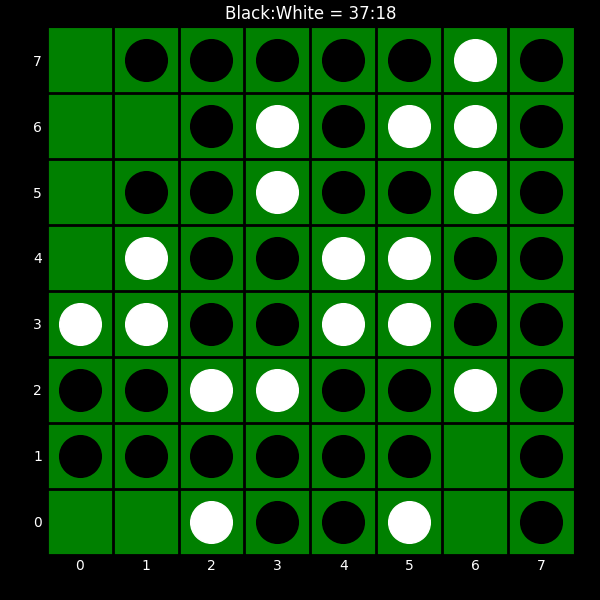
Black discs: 37
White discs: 18